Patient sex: M
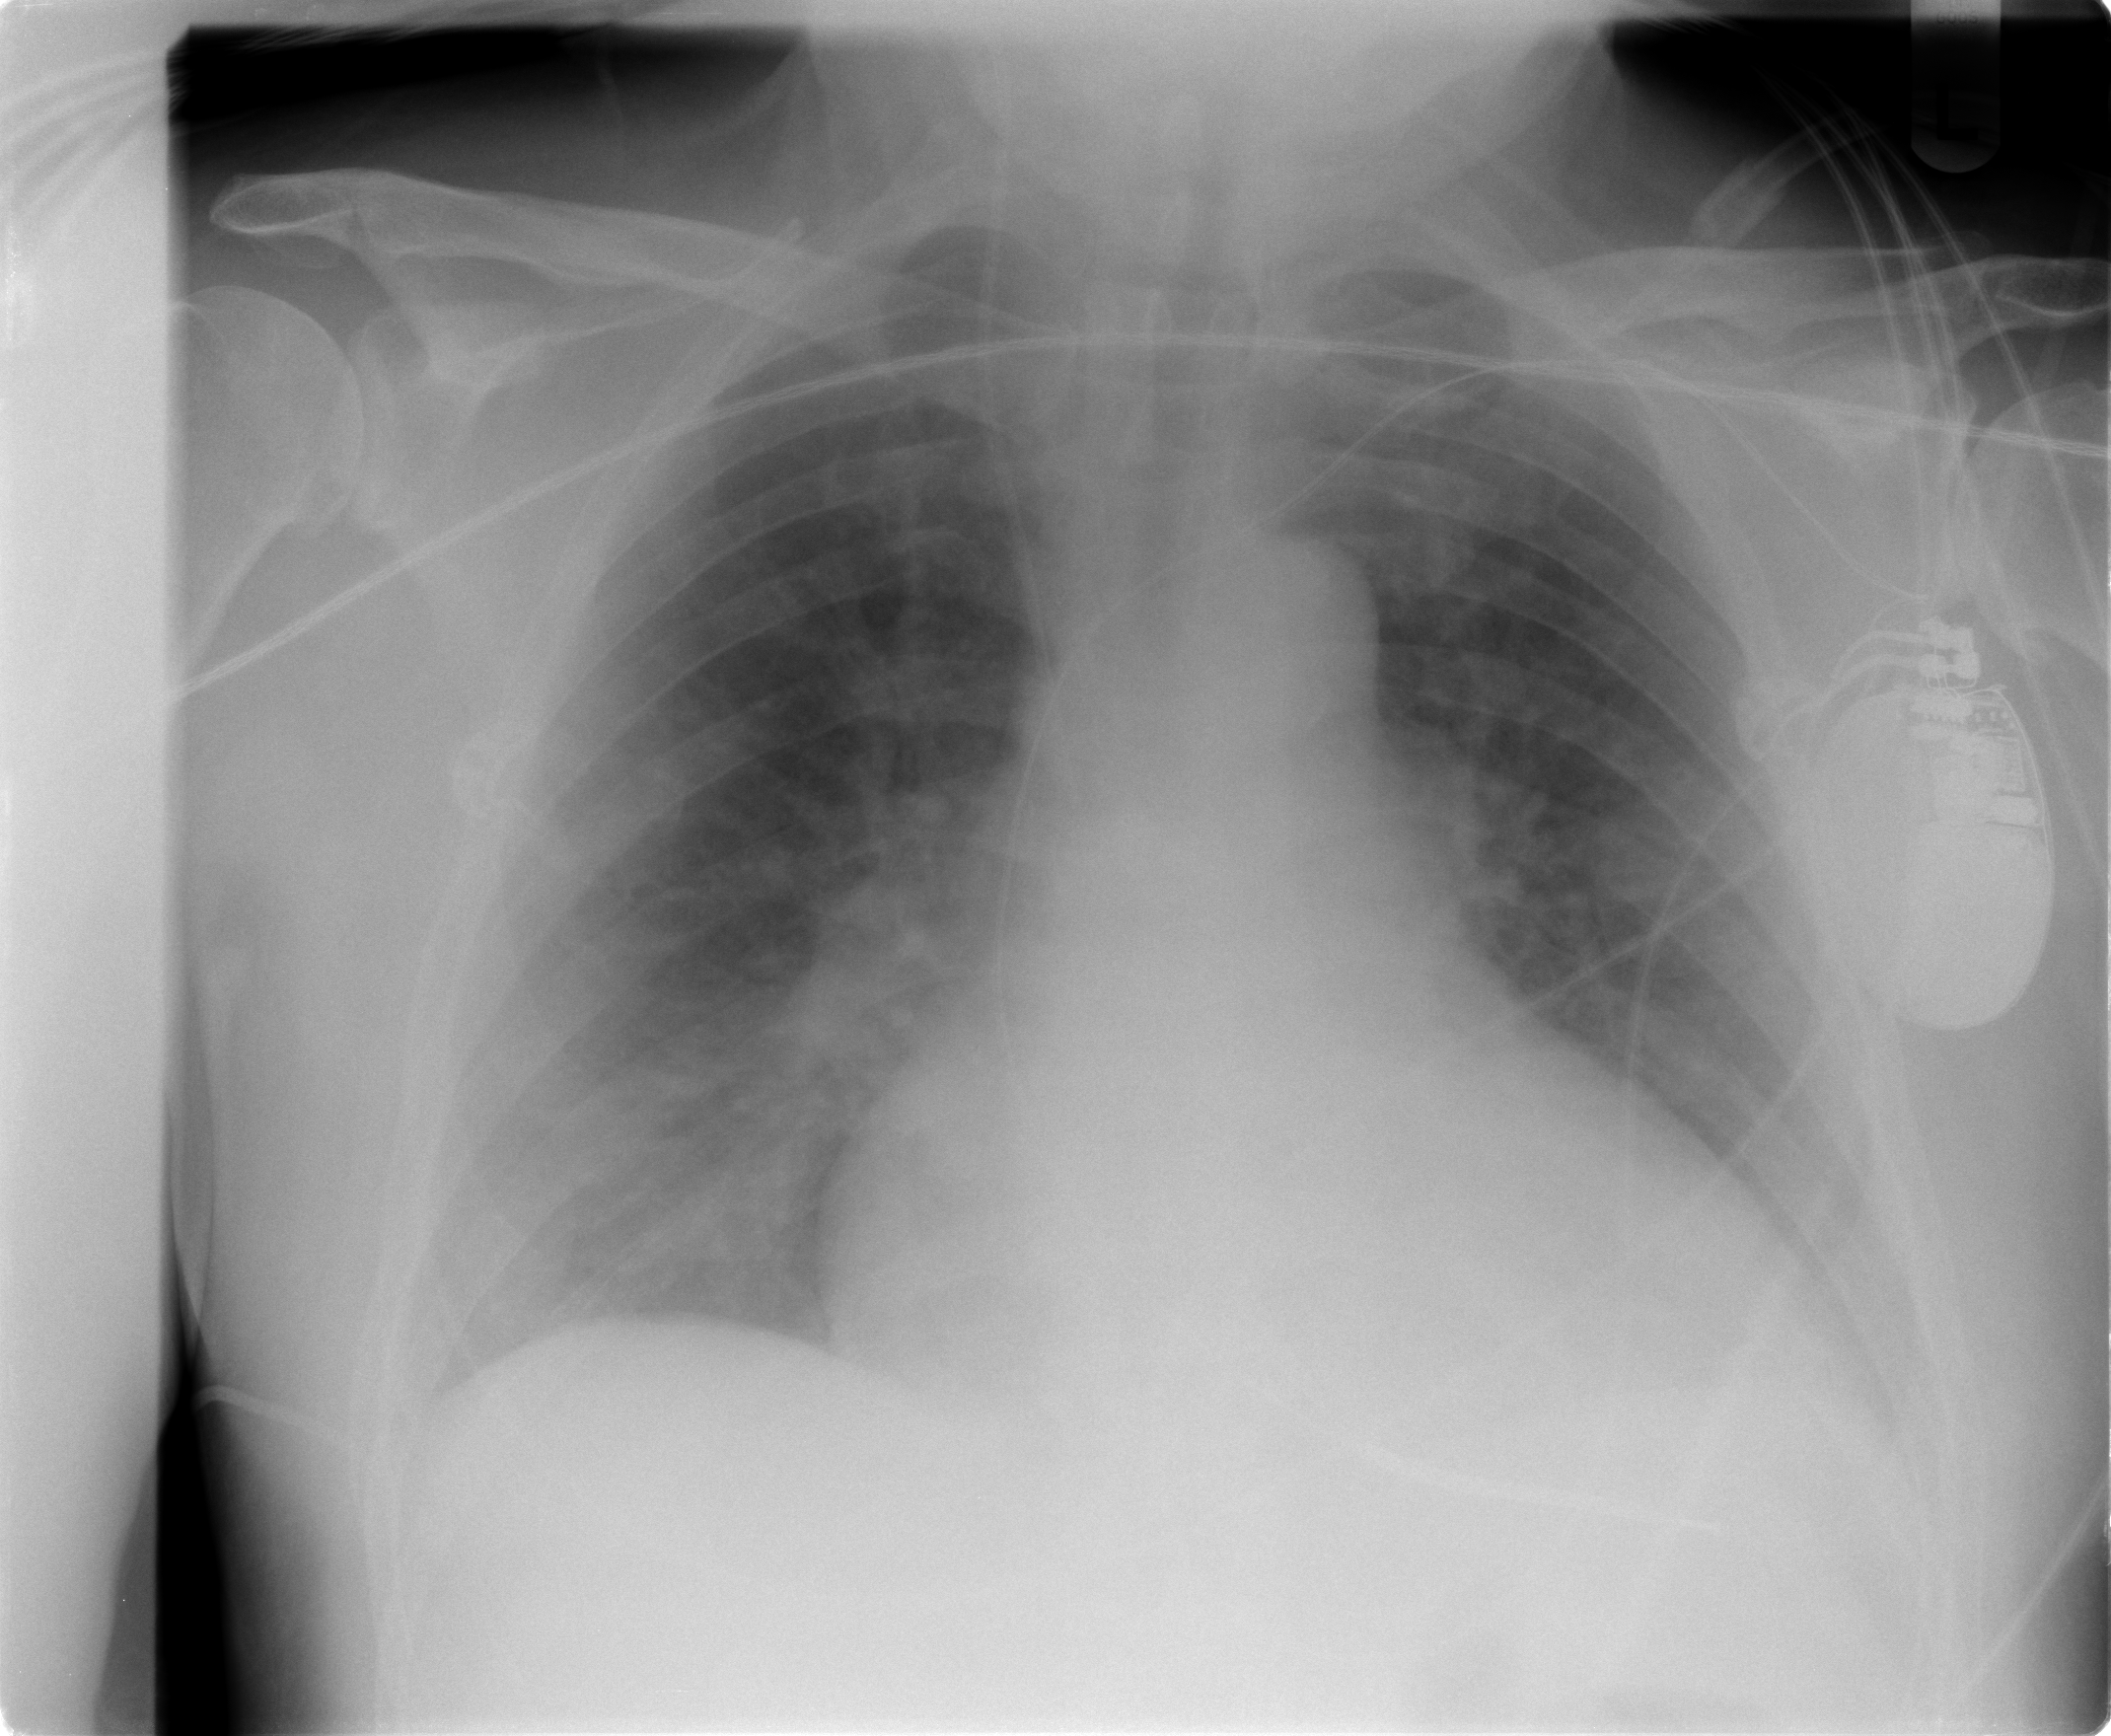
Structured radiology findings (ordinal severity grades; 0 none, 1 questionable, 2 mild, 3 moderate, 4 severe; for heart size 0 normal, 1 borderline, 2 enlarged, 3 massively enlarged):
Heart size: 3
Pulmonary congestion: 2
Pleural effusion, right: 1
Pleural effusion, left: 2
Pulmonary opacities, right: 0
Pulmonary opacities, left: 0
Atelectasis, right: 2
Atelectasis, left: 2